Field crop: tomato
Growth stage: 1
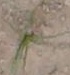
Species: cyperus